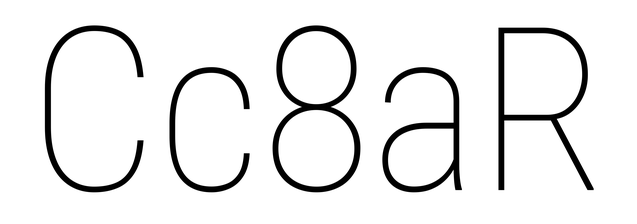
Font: Roboto_Condensed_Thin